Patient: sex F, age 29
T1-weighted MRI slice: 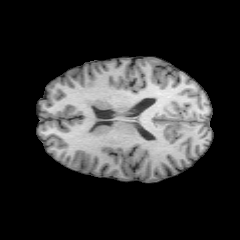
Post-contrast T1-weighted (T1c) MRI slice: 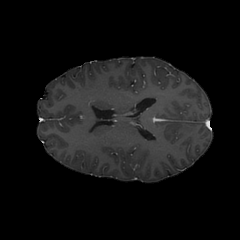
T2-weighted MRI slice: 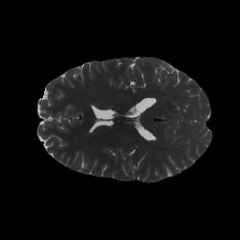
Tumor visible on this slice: no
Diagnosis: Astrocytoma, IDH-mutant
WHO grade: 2